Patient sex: M
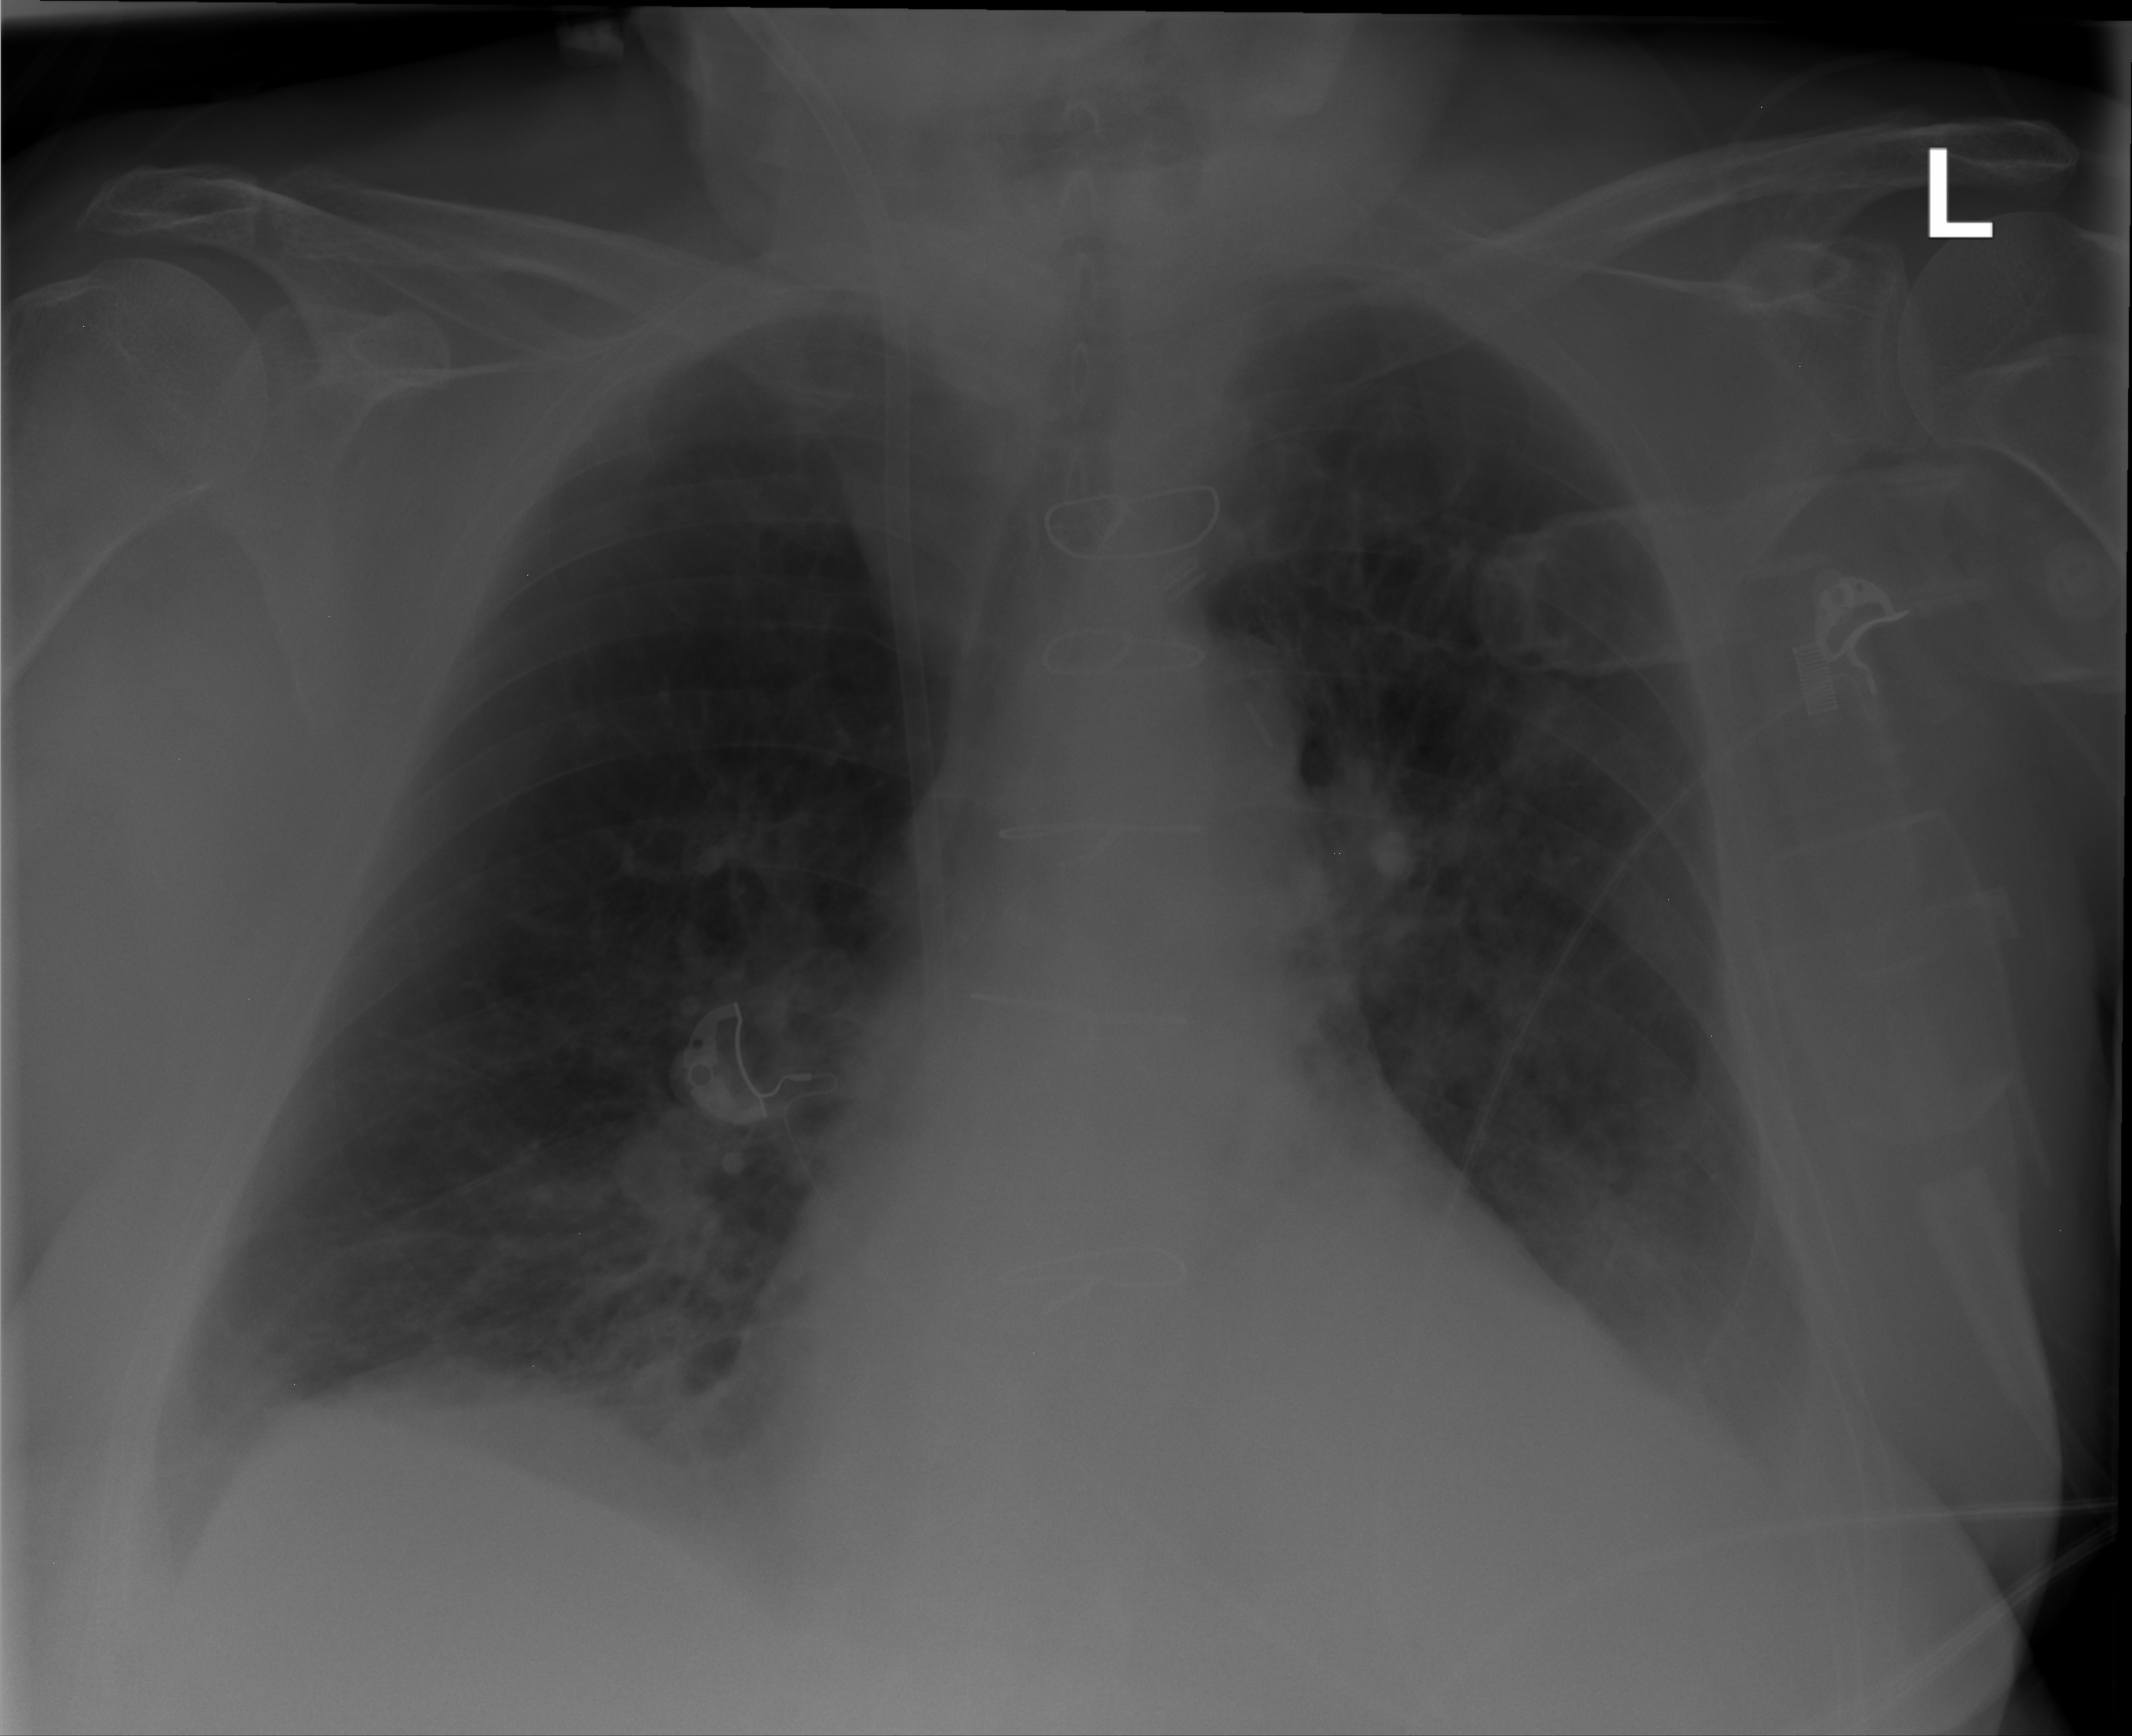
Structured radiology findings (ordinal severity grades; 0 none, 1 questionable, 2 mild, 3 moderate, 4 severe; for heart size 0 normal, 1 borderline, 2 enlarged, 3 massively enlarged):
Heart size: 2
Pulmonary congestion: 0
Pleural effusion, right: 0
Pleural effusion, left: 0
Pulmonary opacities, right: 0
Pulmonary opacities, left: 2
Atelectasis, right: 0
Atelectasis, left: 0